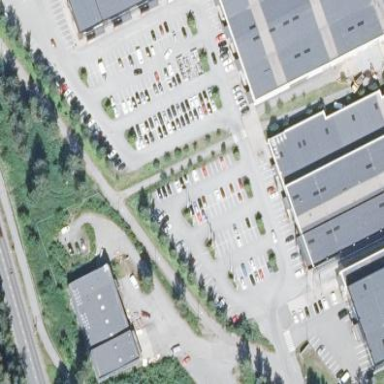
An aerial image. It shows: Parking area.